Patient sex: M
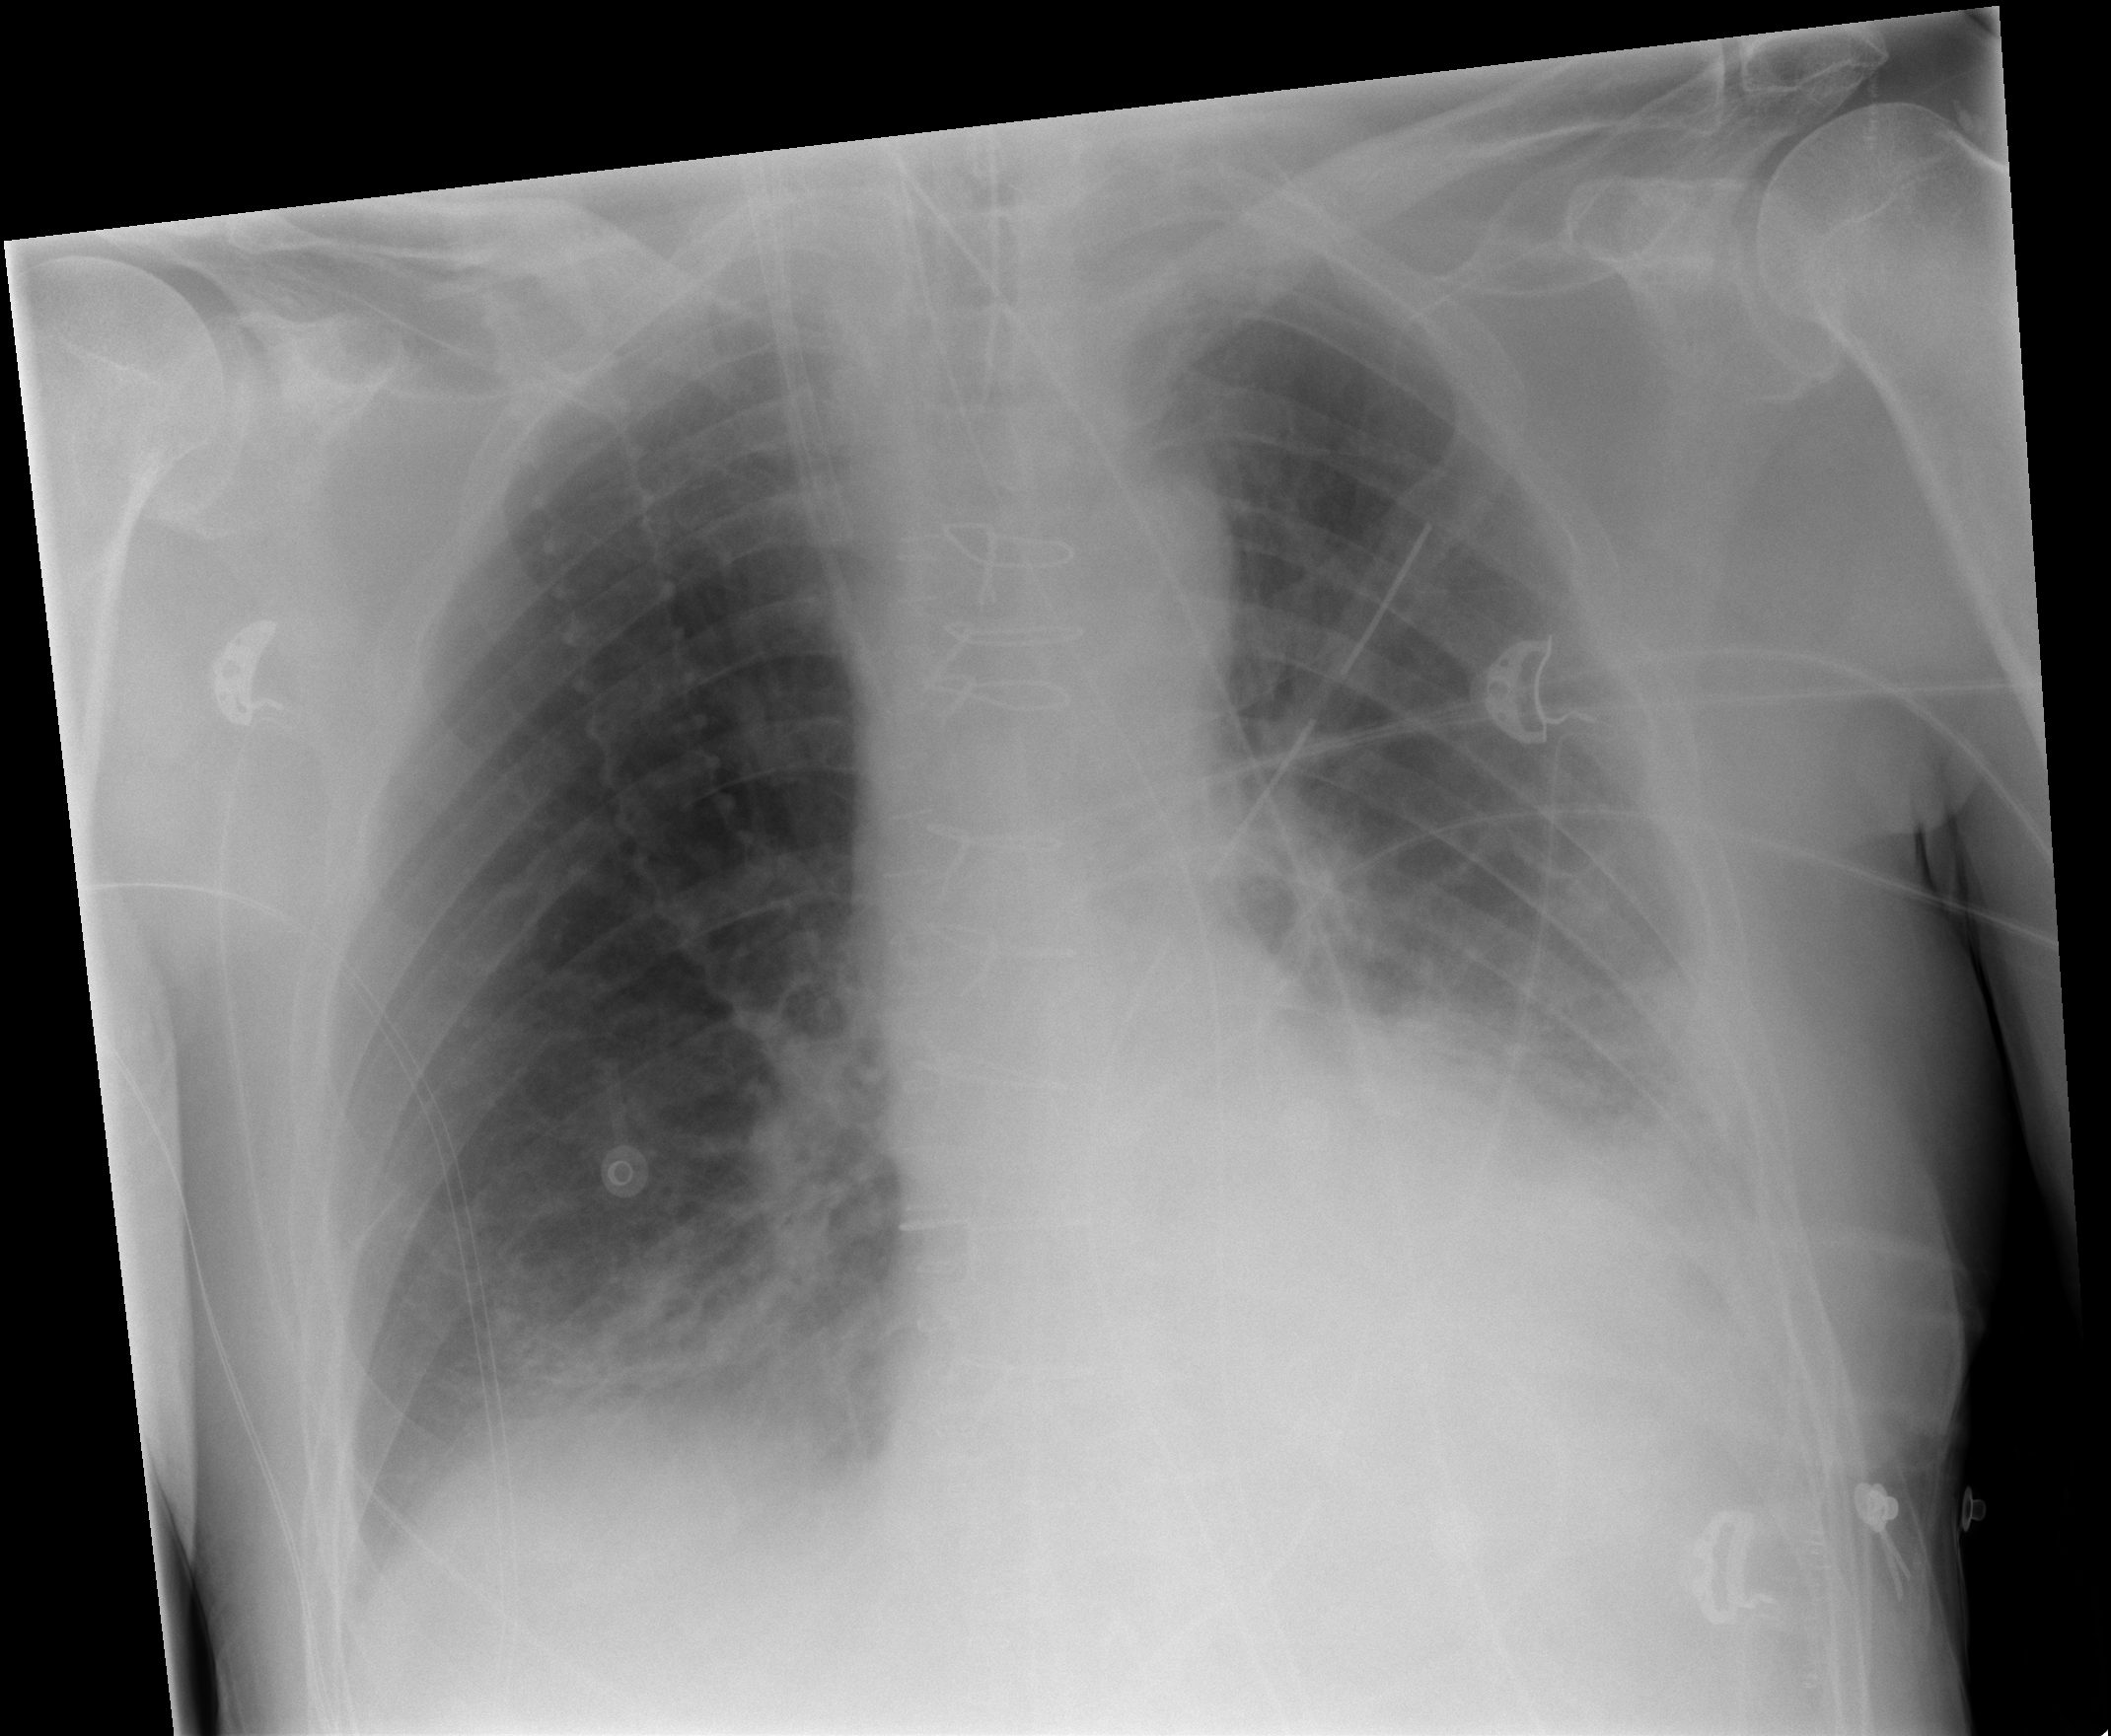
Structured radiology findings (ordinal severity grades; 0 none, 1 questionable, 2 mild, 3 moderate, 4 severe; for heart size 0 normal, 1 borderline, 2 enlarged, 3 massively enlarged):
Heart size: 1
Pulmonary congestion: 2
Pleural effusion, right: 0
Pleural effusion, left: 2
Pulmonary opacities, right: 0
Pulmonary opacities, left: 0
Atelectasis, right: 2
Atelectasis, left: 2